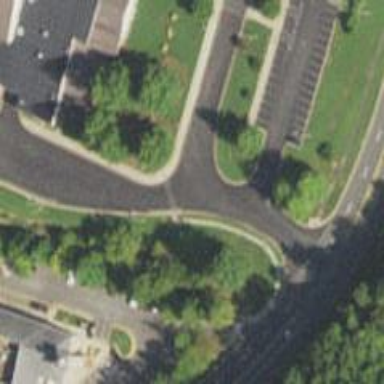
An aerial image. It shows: Marked crossing on asphalt footway.